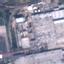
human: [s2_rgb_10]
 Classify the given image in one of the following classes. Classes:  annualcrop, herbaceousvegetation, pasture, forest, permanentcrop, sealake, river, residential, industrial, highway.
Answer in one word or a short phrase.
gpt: Industrial